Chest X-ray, AP view. Patient: 63 years old, sex M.
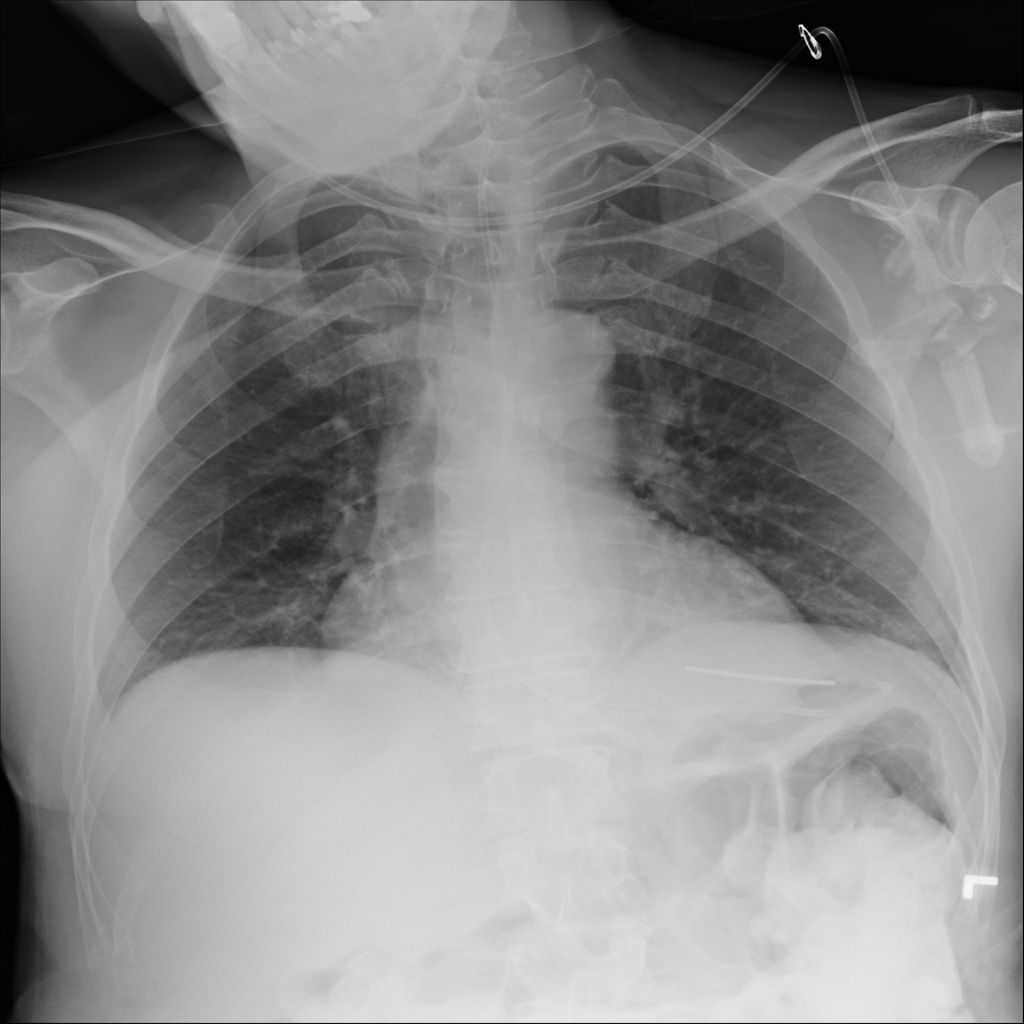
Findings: No Finding